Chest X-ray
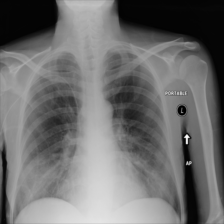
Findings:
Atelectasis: negative
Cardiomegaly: negative
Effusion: negative
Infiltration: positive
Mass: negative
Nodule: negative
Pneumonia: negative
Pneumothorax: negative
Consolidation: negative
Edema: negative
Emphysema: negative
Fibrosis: negative
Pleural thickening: negative
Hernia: negative